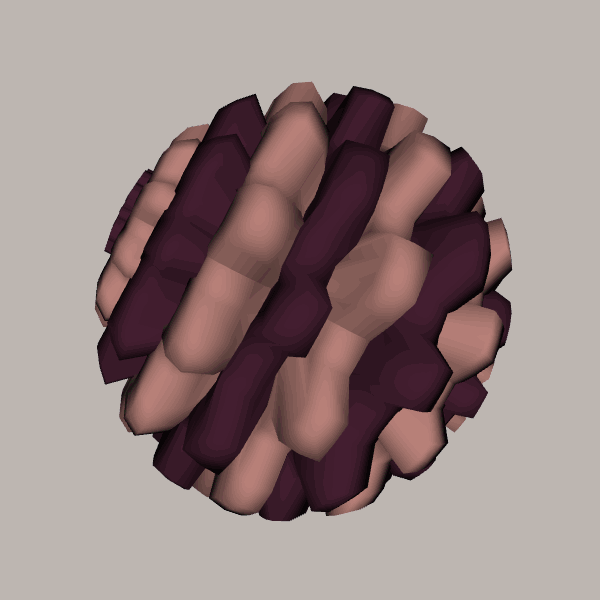
Background: light